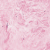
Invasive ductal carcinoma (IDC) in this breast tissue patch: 0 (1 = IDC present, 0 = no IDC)